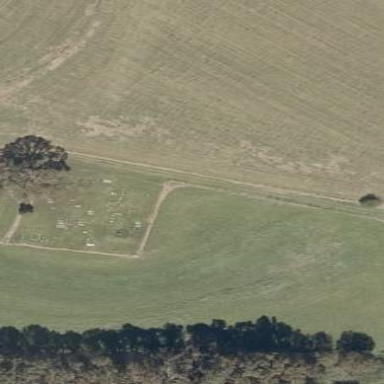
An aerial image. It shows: Cemetery.